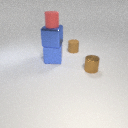
small brown metal cylinder in front of large blue rubber cube